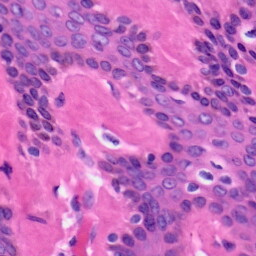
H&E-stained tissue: Skin